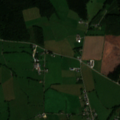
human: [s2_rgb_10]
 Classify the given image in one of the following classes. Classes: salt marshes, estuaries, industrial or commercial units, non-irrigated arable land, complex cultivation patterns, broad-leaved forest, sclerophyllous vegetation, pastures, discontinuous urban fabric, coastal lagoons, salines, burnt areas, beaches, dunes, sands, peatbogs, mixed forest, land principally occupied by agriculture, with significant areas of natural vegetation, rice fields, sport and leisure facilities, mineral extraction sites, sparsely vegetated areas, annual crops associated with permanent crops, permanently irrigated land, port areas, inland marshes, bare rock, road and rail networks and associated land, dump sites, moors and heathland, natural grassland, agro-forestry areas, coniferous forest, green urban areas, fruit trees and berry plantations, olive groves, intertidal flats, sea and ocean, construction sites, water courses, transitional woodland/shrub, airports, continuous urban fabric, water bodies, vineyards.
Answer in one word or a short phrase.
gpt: discontinuous urban fabric, non-irrigated arable land, pastures, complex cultivation patterns, coniferous forest